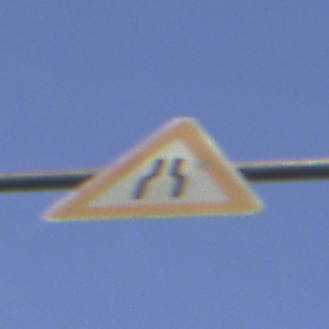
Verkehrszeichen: VerengteFahrbahn
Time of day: MorningAfternoon
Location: Outdoor (Suburban)
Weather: PartlyCloudy
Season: NotSpecified
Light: Natural